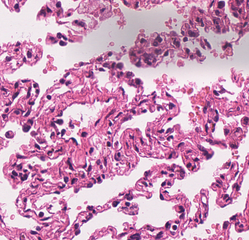
Tumor epithelial tissue: no
Tumor-associated stroma tissue: no
Normal tissue: yes